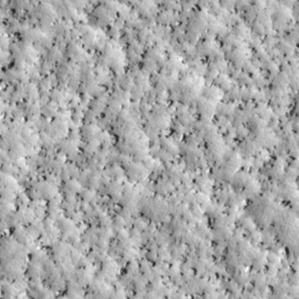
Label: non_frost